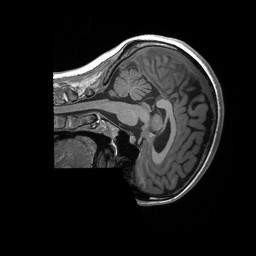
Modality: T1w
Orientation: sagittal
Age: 32
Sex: female
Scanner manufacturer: siemens
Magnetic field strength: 3 T
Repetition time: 2.4 s
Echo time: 0.00224 s